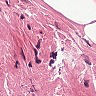
Metastatic tissue present: no